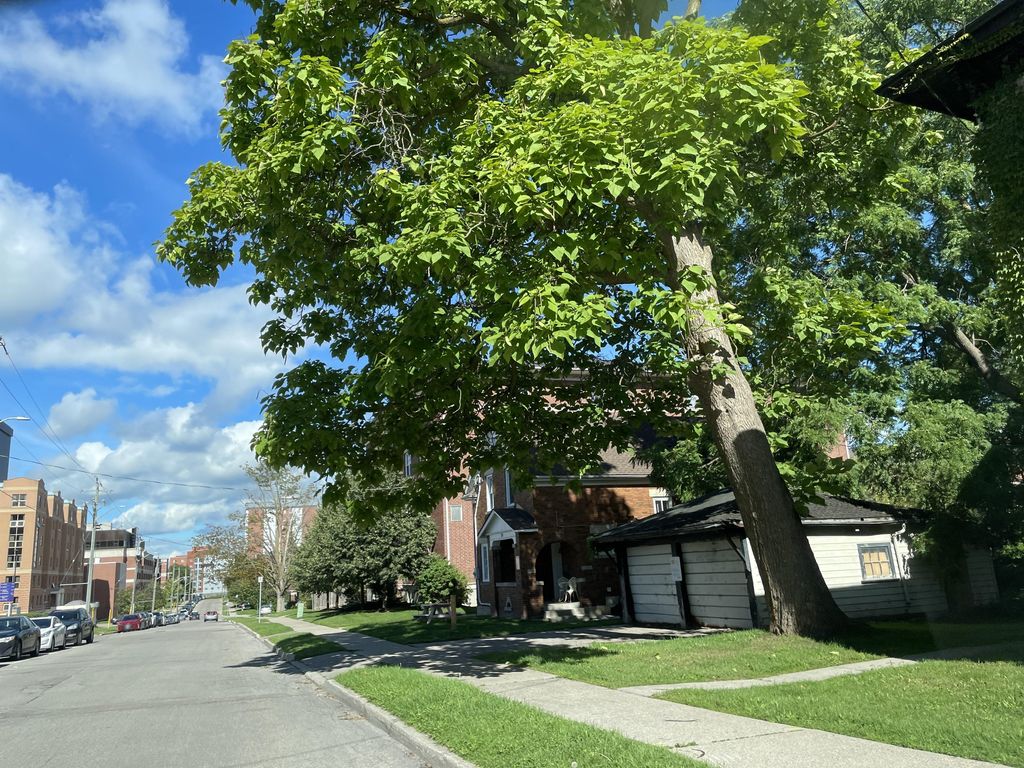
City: kitchener-waterloo